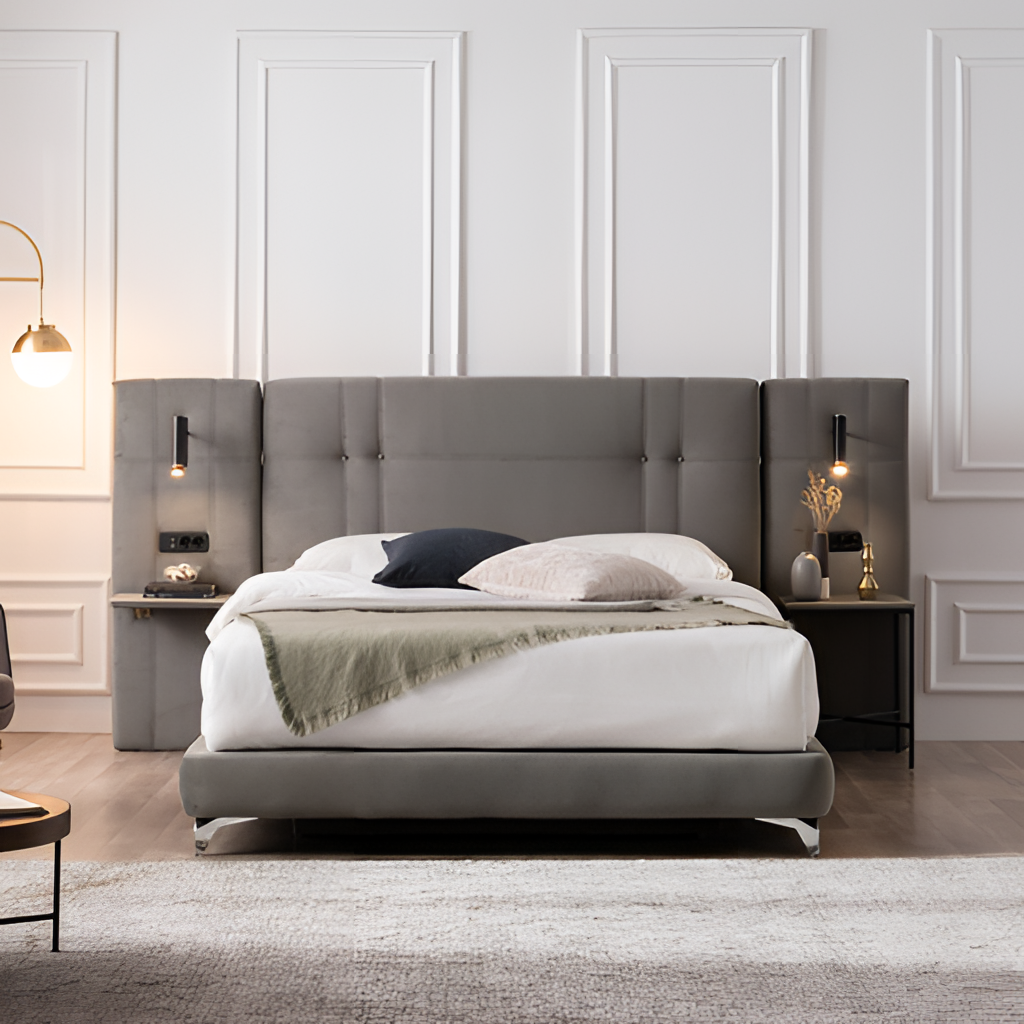
bedroom, gray fabric backlit headboard bed, contemporary, wood flooring, with plank pattern, panel wallpaper, with geometric pattern